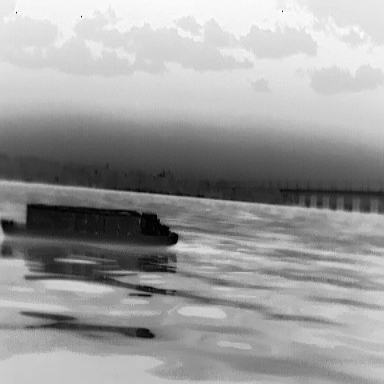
There is a fishing_boat in the infrared image.